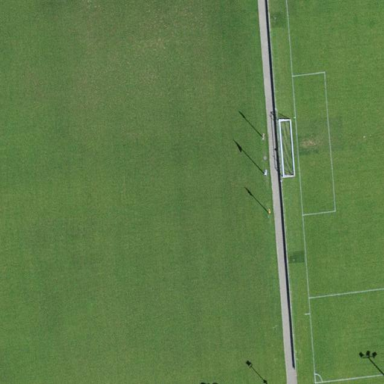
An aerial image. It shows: Grass pitch used for soccer.